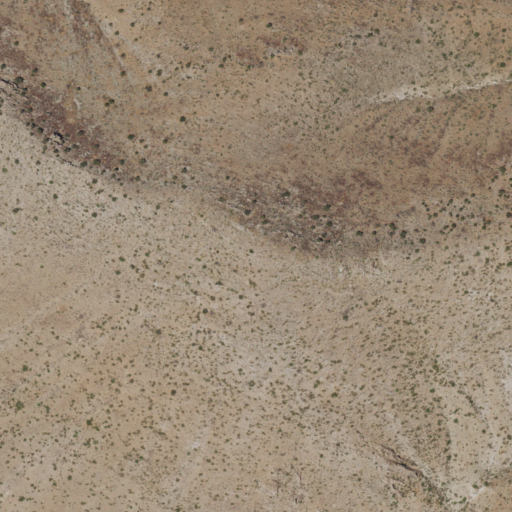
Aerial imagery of mountain in New Mexico named Coyote Peak containing grassland and shrub